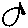
Label: fish